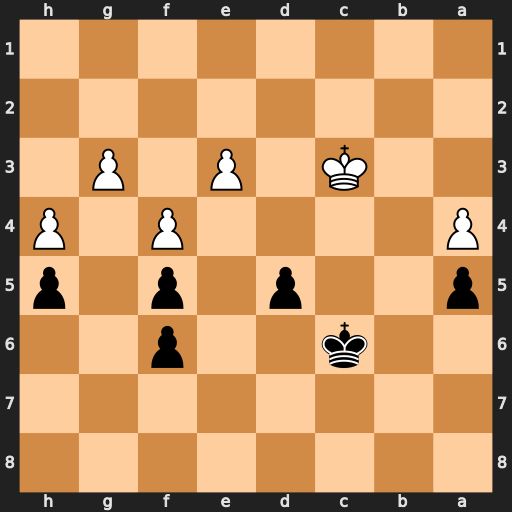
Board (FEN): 8/8/2k2p2/p2p1p1p/P4P1P/2K1P1P1/8/8
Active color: b
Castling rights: -
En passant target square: -
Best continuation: Kc5 Kd3 Kb4 Kd4 Kxa4